Question: I came across this UI Concept, I couldnt help but to admire it's beauty.
I am wondering if it is possible to create a Button that makes (mask) the control below them, to make them look transparent in that area. (In this case UITextField)
Please take a look at this image below

ANy idea if this is possible to be done via code?
Please look at how the button makes the UITextField become transparent with margin.
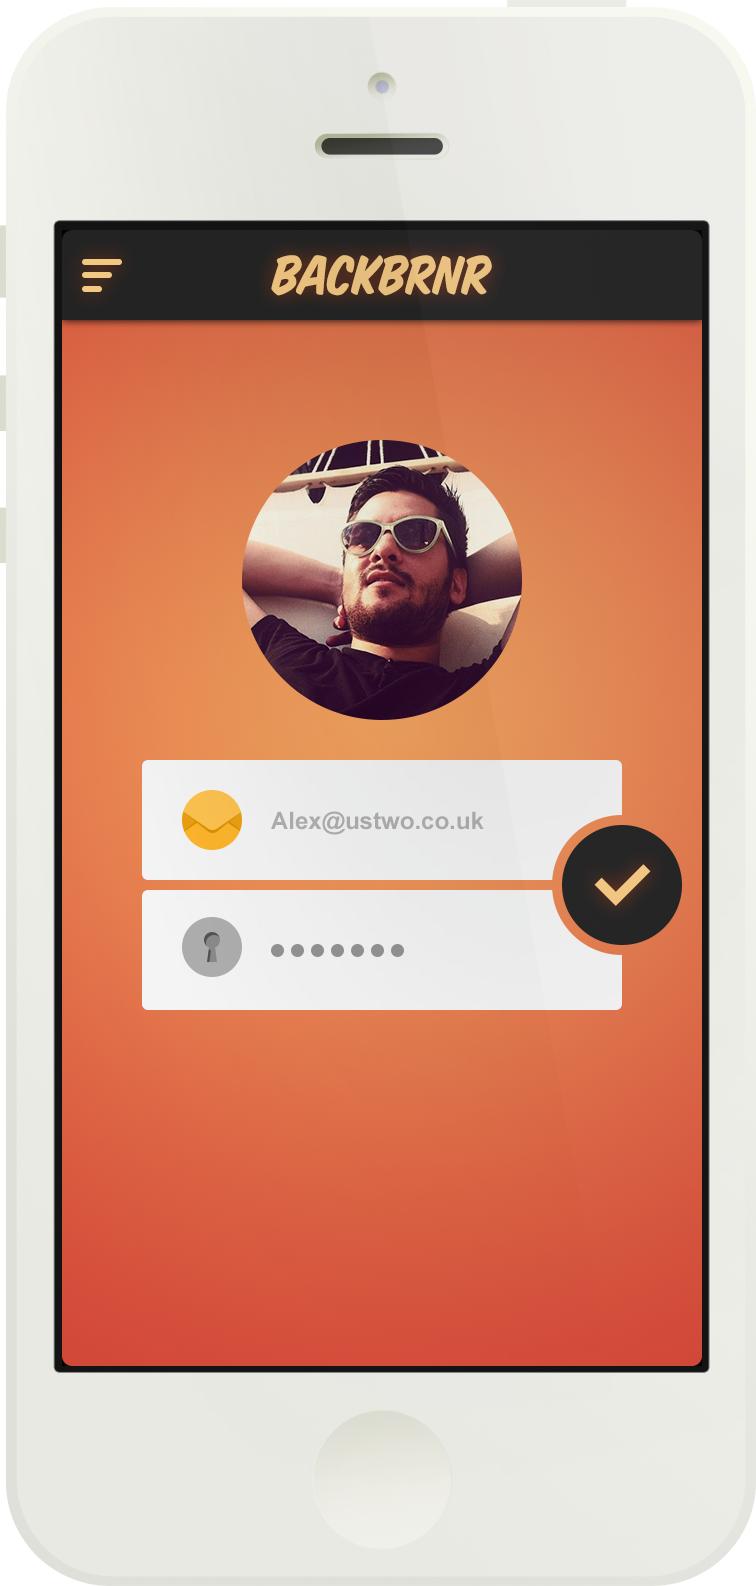
Answer: You would do it exactly the way you just said - with a . A mask attached to a layer (or view) can make a hole through that view and its subviews. In this case, that hole is a circle.
Here's an example: two UITextFields, in a view whose mask cuts a circular hole at the end of them:

I didn't add the checkmark image but that's just more of the same.